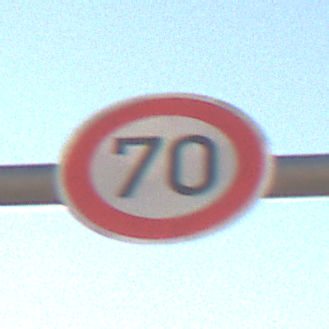
Verkehrszeichen: Geschwindigkeit70
Umgebung: Outdoor, Nature
Tageszeit: MorningAfternoon
Wetter: PartlyCloudy
Licht: Natural
Jahreszeit: NotSpecified
Kontrast: HighContrast